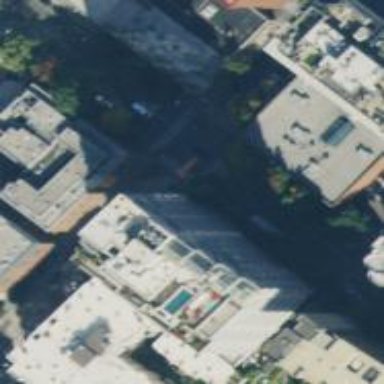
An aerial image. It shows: View of apartment building.